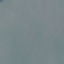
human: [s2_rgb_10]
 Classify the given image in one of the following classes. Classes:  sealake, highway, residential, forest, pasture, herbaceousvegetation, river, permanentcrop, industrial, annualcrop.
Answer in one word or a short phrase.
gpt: SeaLake